Question: I'm using a record node in graphviz to make a simple table, but it looks wrong:
'''
digraph g {
node [shape = record,height=.08];
node1[label = "{DBAT|{ 0|1|2|3|4|5|6|7}|{8|9|10|11|12|13|14|15}|...|{248|249|250|251|252|253|254|255}}"];
}
'''

Is there any way to get the subrecords to line up?
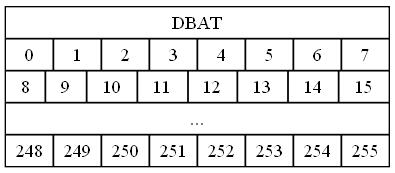
Answer: HTML-formatted nodes will probably make this easier. See <URL> for details. Tables are supported.